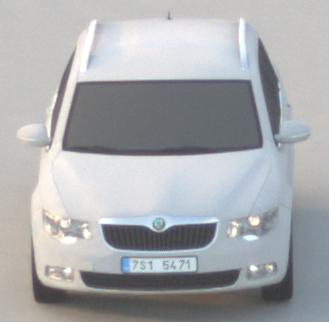
Make: Skoda
Model: Superb Combi 1.4 TSI
Detailed model: Superb (II) Combi
Model produced from: 2010/01
Model produced until: 2011/10
Doors: 5
Color: white
Road condition: dry road
Daytime: sunrise or sunset
Contrast: low contrast